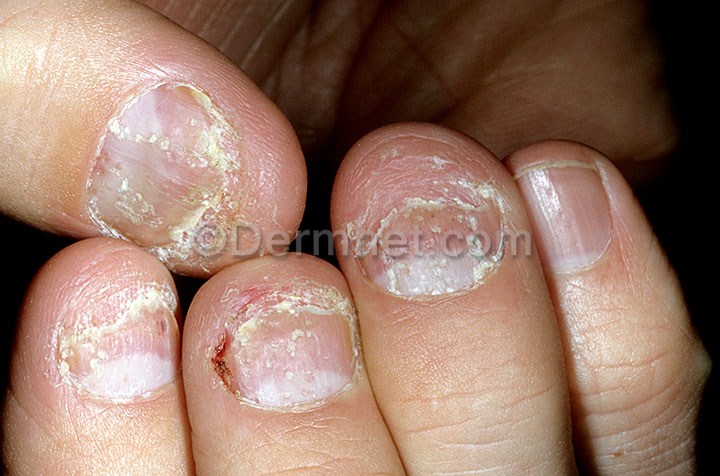
Disease: Nail Fungus and other Nail Disease